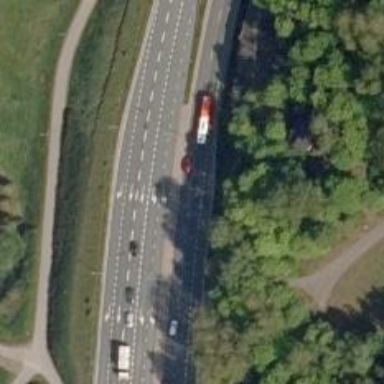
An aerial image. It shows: Asphalt trunk highway.